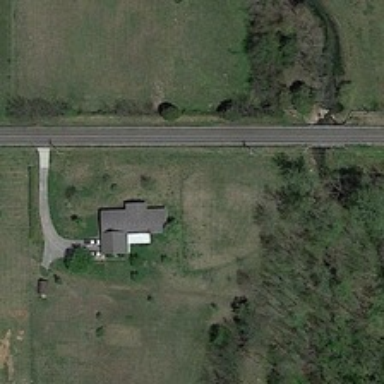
A building surrounded with green meadow and some green trees is near a road .